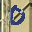
Label: 0